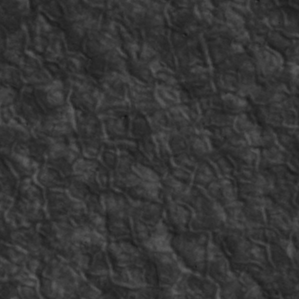
Label: non_frost